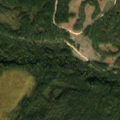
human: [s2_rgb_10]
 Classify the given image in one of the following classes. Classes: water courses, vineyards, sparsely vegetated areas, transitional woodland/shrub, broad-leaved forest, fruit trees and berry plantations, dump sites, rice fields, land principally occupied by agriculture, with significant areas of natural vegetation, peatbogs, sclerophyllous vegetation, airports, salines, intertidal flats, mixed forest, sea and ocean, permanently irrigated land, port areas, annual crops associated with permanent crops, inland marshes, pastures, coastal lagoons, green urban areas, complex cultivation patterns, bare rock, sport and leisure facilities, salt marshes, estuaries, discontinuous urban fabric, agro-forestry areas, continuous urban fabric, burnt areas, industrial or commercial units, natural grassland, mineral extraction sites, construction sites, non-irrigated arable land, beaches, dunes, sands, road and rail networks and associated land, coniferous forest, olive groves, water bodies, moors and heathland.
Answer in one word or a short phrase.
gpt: coniferous forest, transitional woodland/shrub, peatbogs